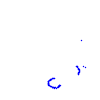
Particle: proton